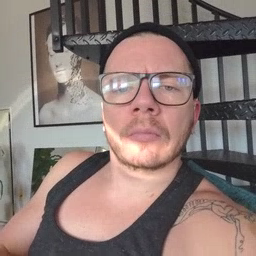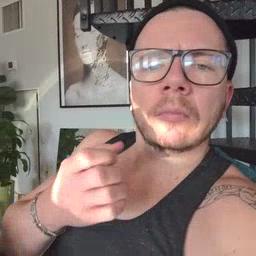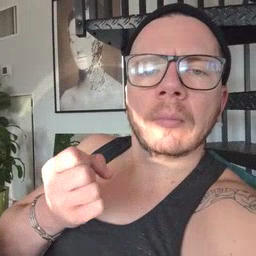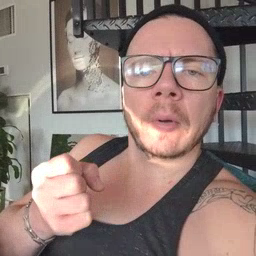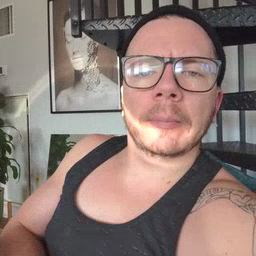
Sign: milk